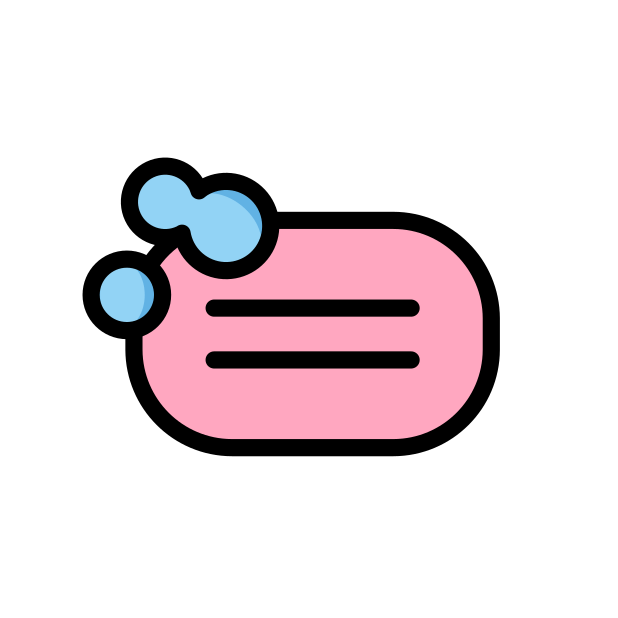
soap